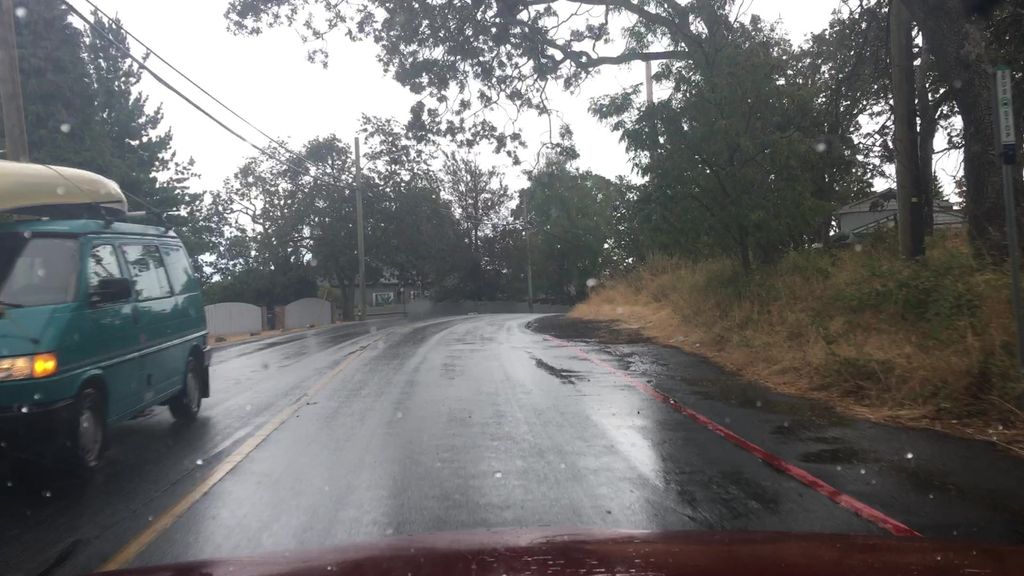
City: victoria